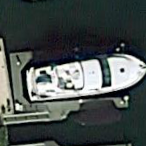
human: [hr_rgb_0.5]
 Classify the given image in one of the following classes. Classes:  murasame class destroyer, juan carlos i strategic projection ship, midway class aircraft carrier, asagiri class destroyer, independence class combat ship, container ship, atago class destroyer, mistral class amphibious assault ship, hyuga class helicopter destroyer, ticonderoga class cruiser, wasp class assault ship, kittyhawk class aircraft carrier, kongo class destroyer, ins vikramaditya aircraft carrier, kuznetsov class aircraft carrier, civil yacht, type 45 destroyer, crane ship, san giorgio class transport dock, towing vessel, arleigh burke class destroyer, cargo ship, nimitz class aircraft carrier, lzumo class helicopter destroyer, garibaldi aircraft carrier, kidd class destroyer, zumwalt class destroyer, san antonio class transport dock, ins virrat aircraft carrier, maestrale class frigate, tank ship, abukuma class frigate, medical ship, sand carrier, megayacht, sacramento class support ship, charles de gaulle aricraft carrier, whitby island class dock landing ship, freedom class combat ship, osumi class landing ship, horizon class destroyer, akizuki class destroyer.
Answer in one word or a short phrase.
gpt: Civil yacht